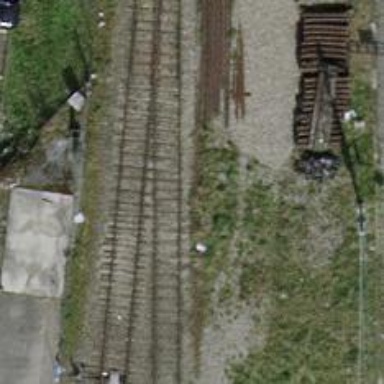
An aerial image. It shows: Single-track spur railway line.